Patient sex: M
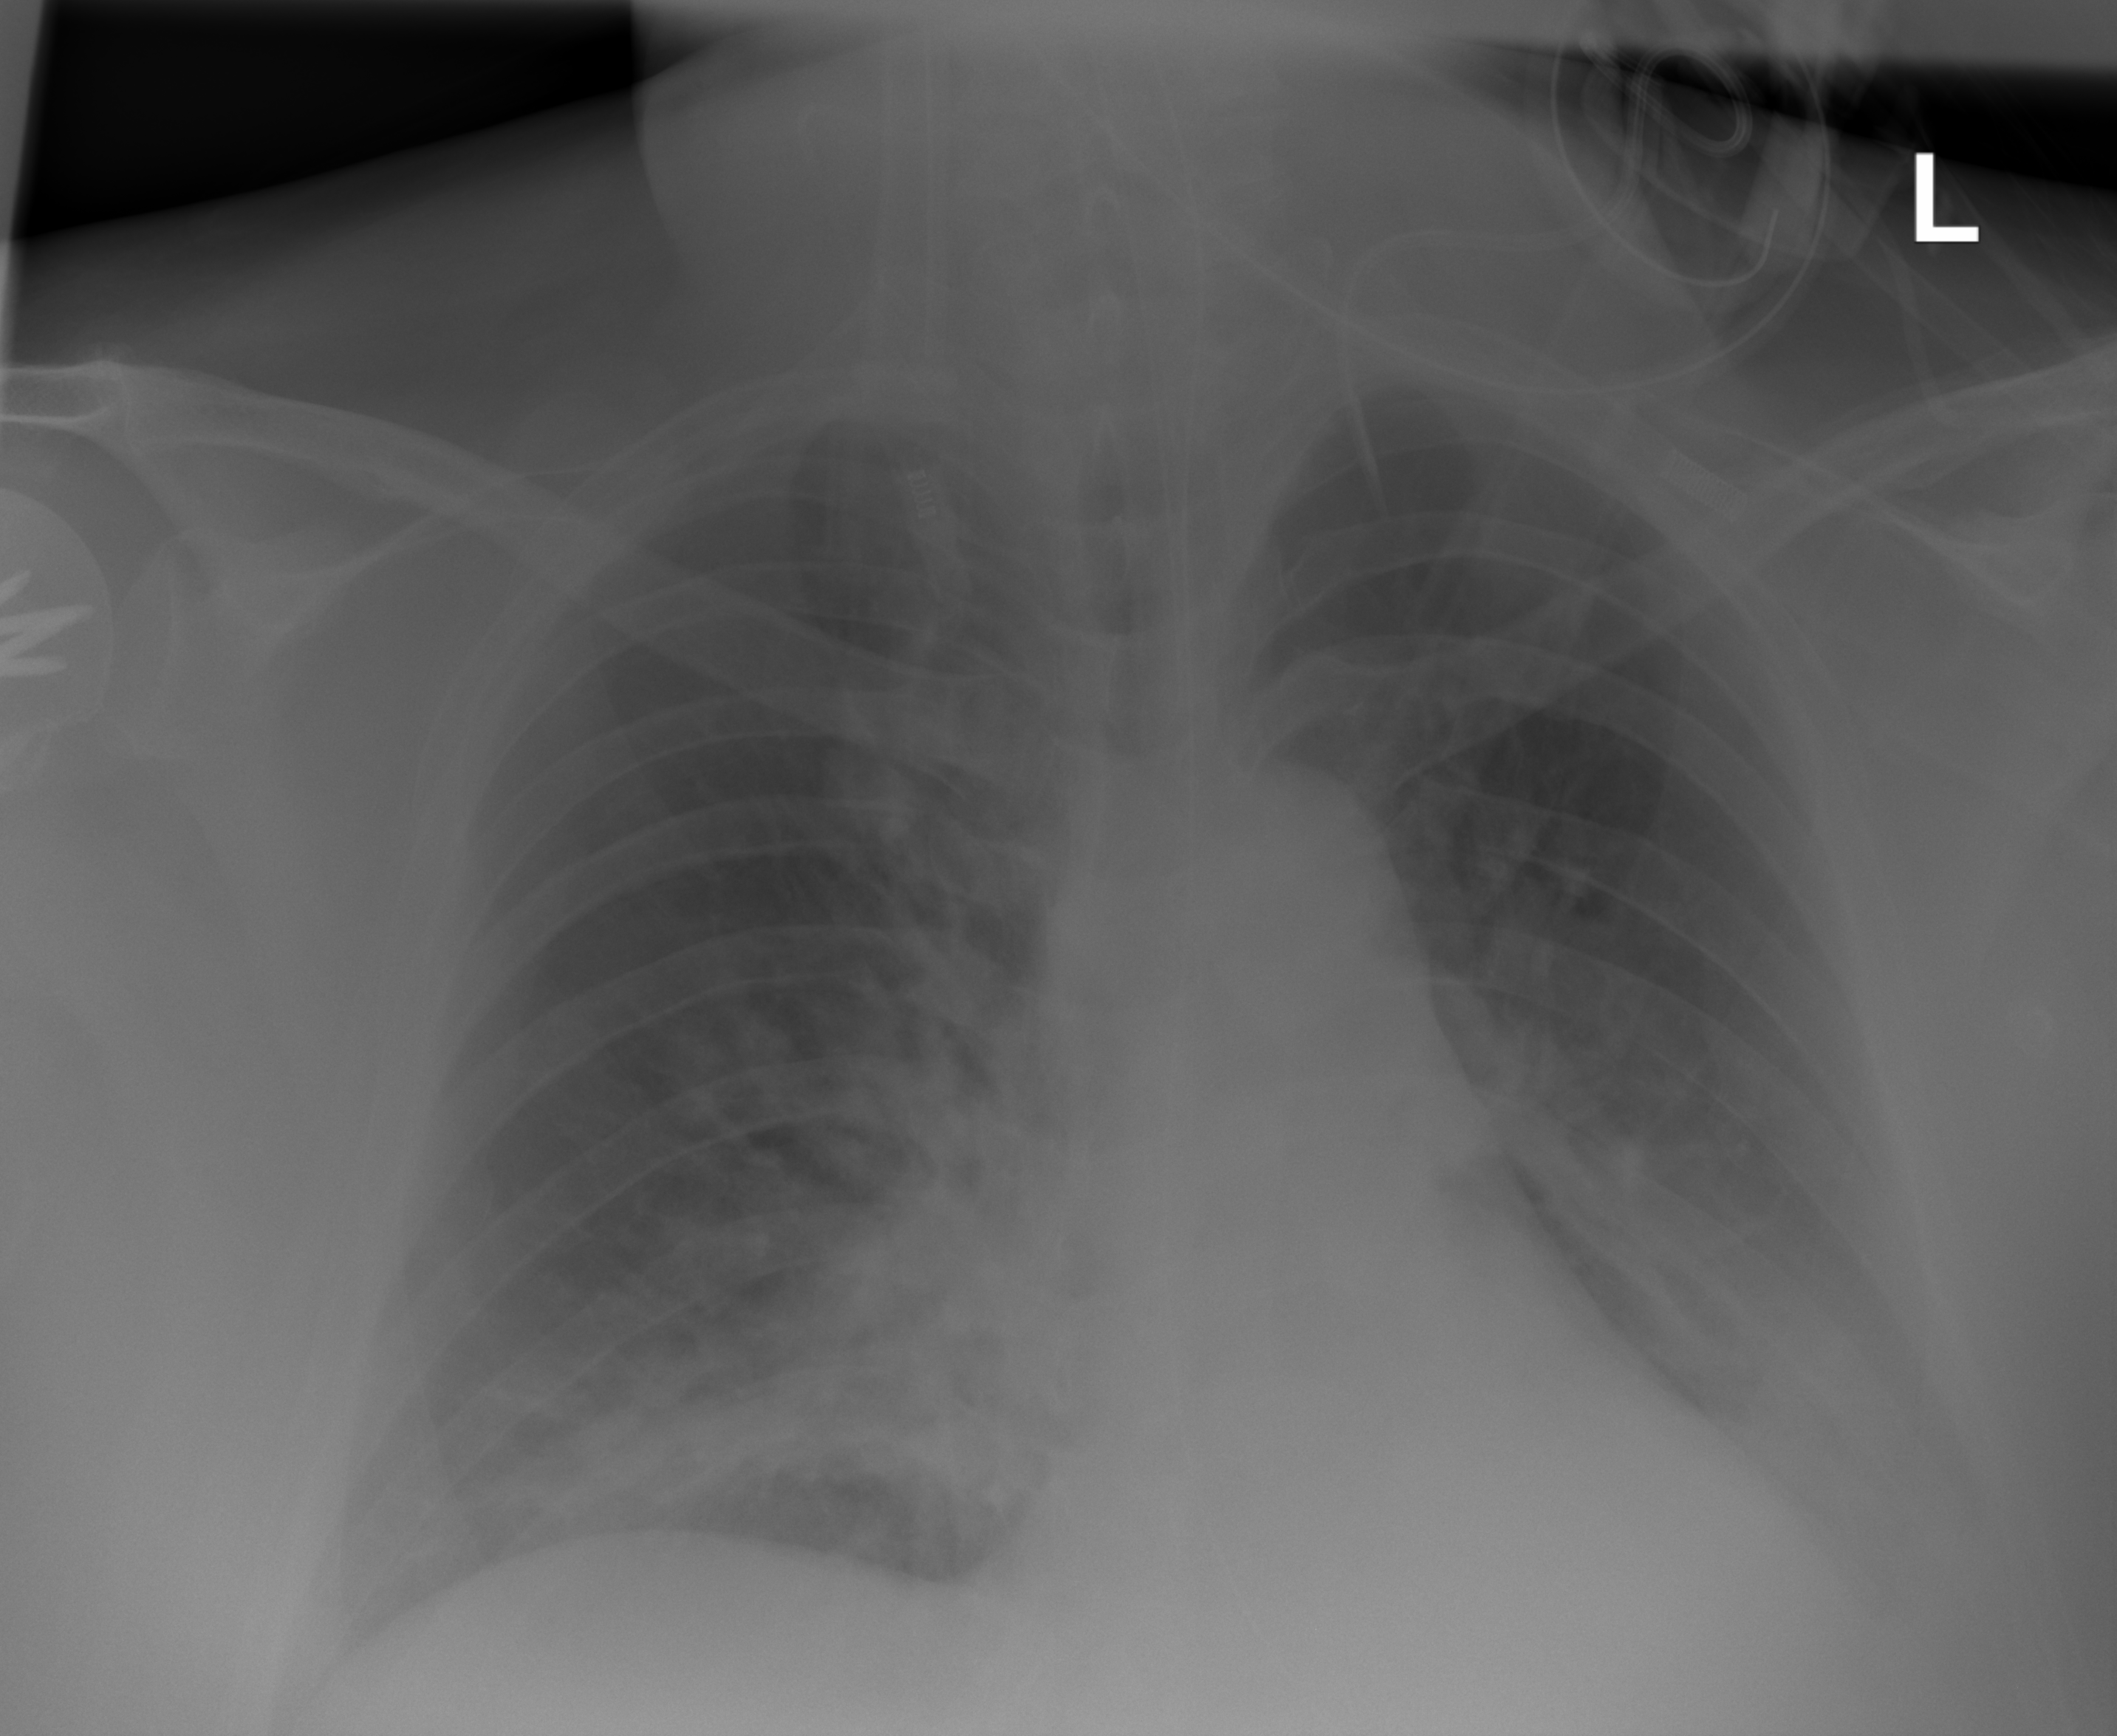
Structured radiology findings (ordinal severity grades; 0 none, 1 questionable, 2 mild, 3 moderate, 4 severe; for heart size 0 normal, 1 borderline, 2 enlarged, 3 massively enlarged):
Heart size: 0
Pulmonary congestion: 2
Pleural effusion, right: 1
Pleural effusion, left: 2
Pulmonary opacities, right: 2
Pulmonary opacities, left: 0
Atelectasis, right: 2
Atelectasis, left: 2